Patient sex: M
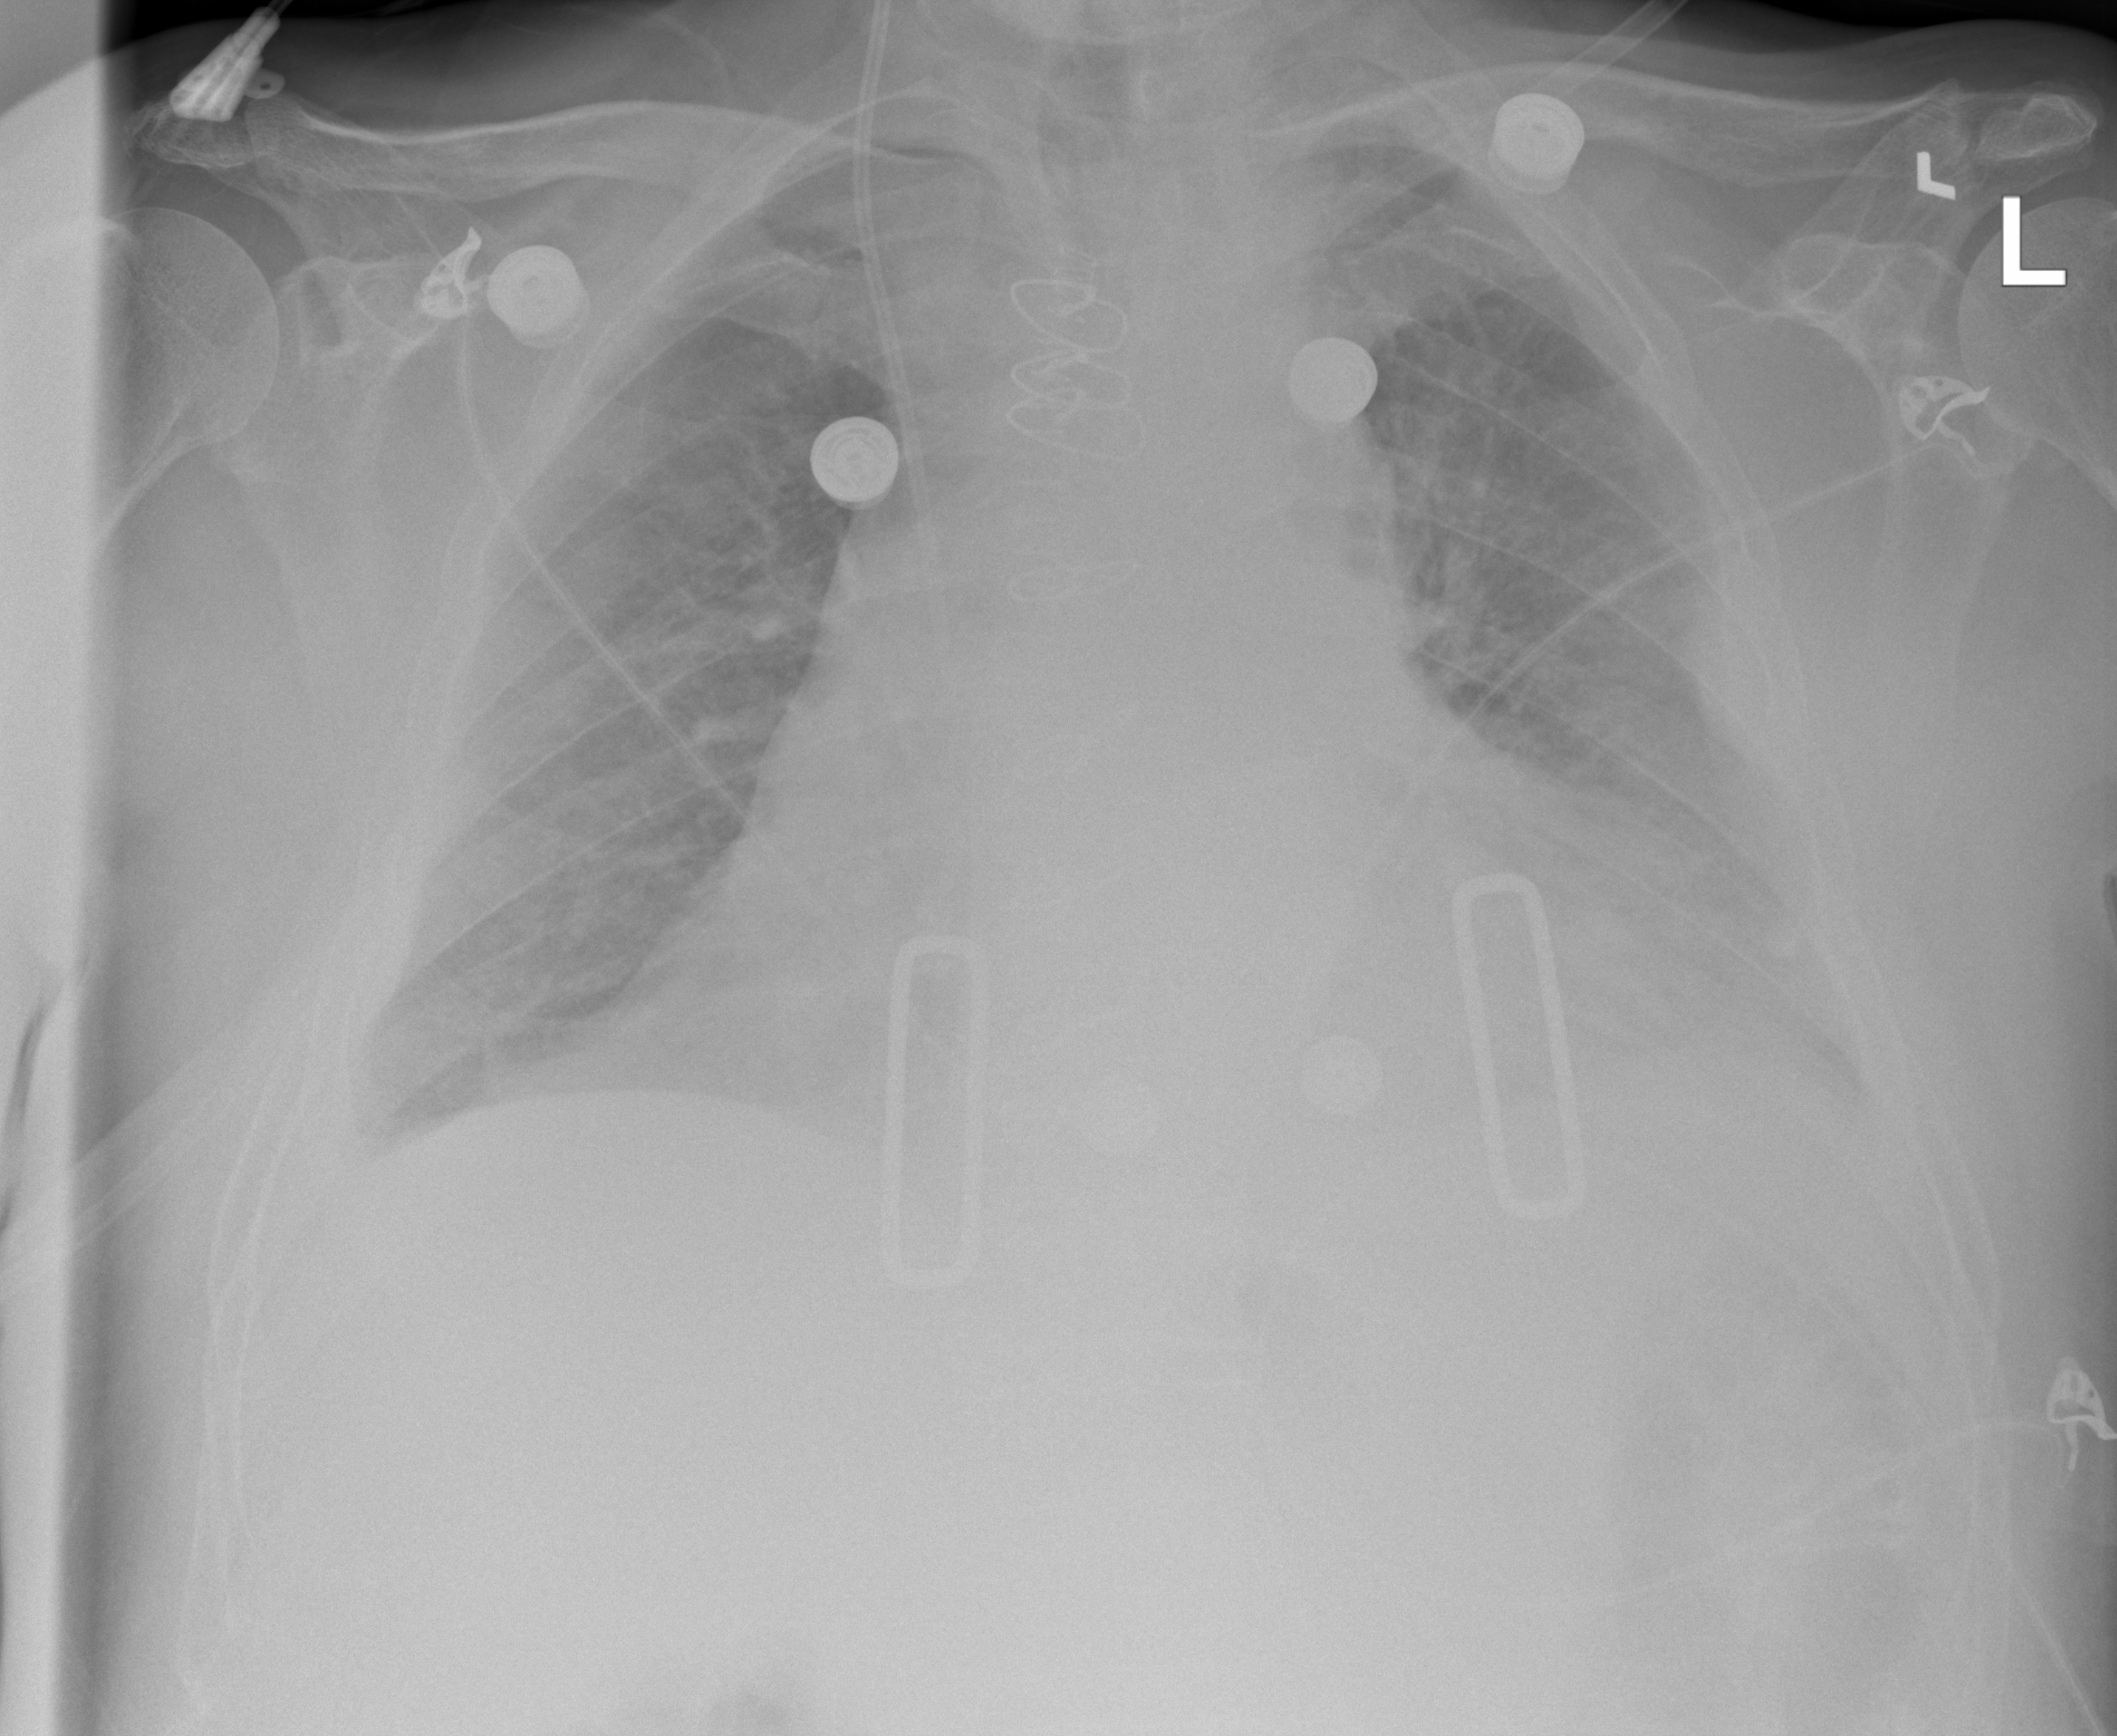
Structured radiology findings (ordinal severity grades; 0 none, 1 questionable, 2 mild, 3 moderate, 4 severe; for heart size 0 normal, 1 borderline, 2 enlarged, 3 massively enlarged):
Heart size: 2
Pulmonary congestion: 2
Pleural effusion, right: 2
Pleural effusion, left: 2
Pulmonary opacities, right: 2
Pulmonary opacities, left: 2
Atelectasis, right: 2
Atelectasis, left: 2